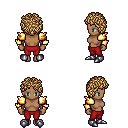
a pixel art fantasy rpg character, female body template, human, dark skin, gold arm armor, red pants, blonde curly afro hairstyle, metal boots, four views (front, back, left, right), 2x2 character sprite sheet, small pixel art, hard edges, no anti-aliasing